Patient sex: M
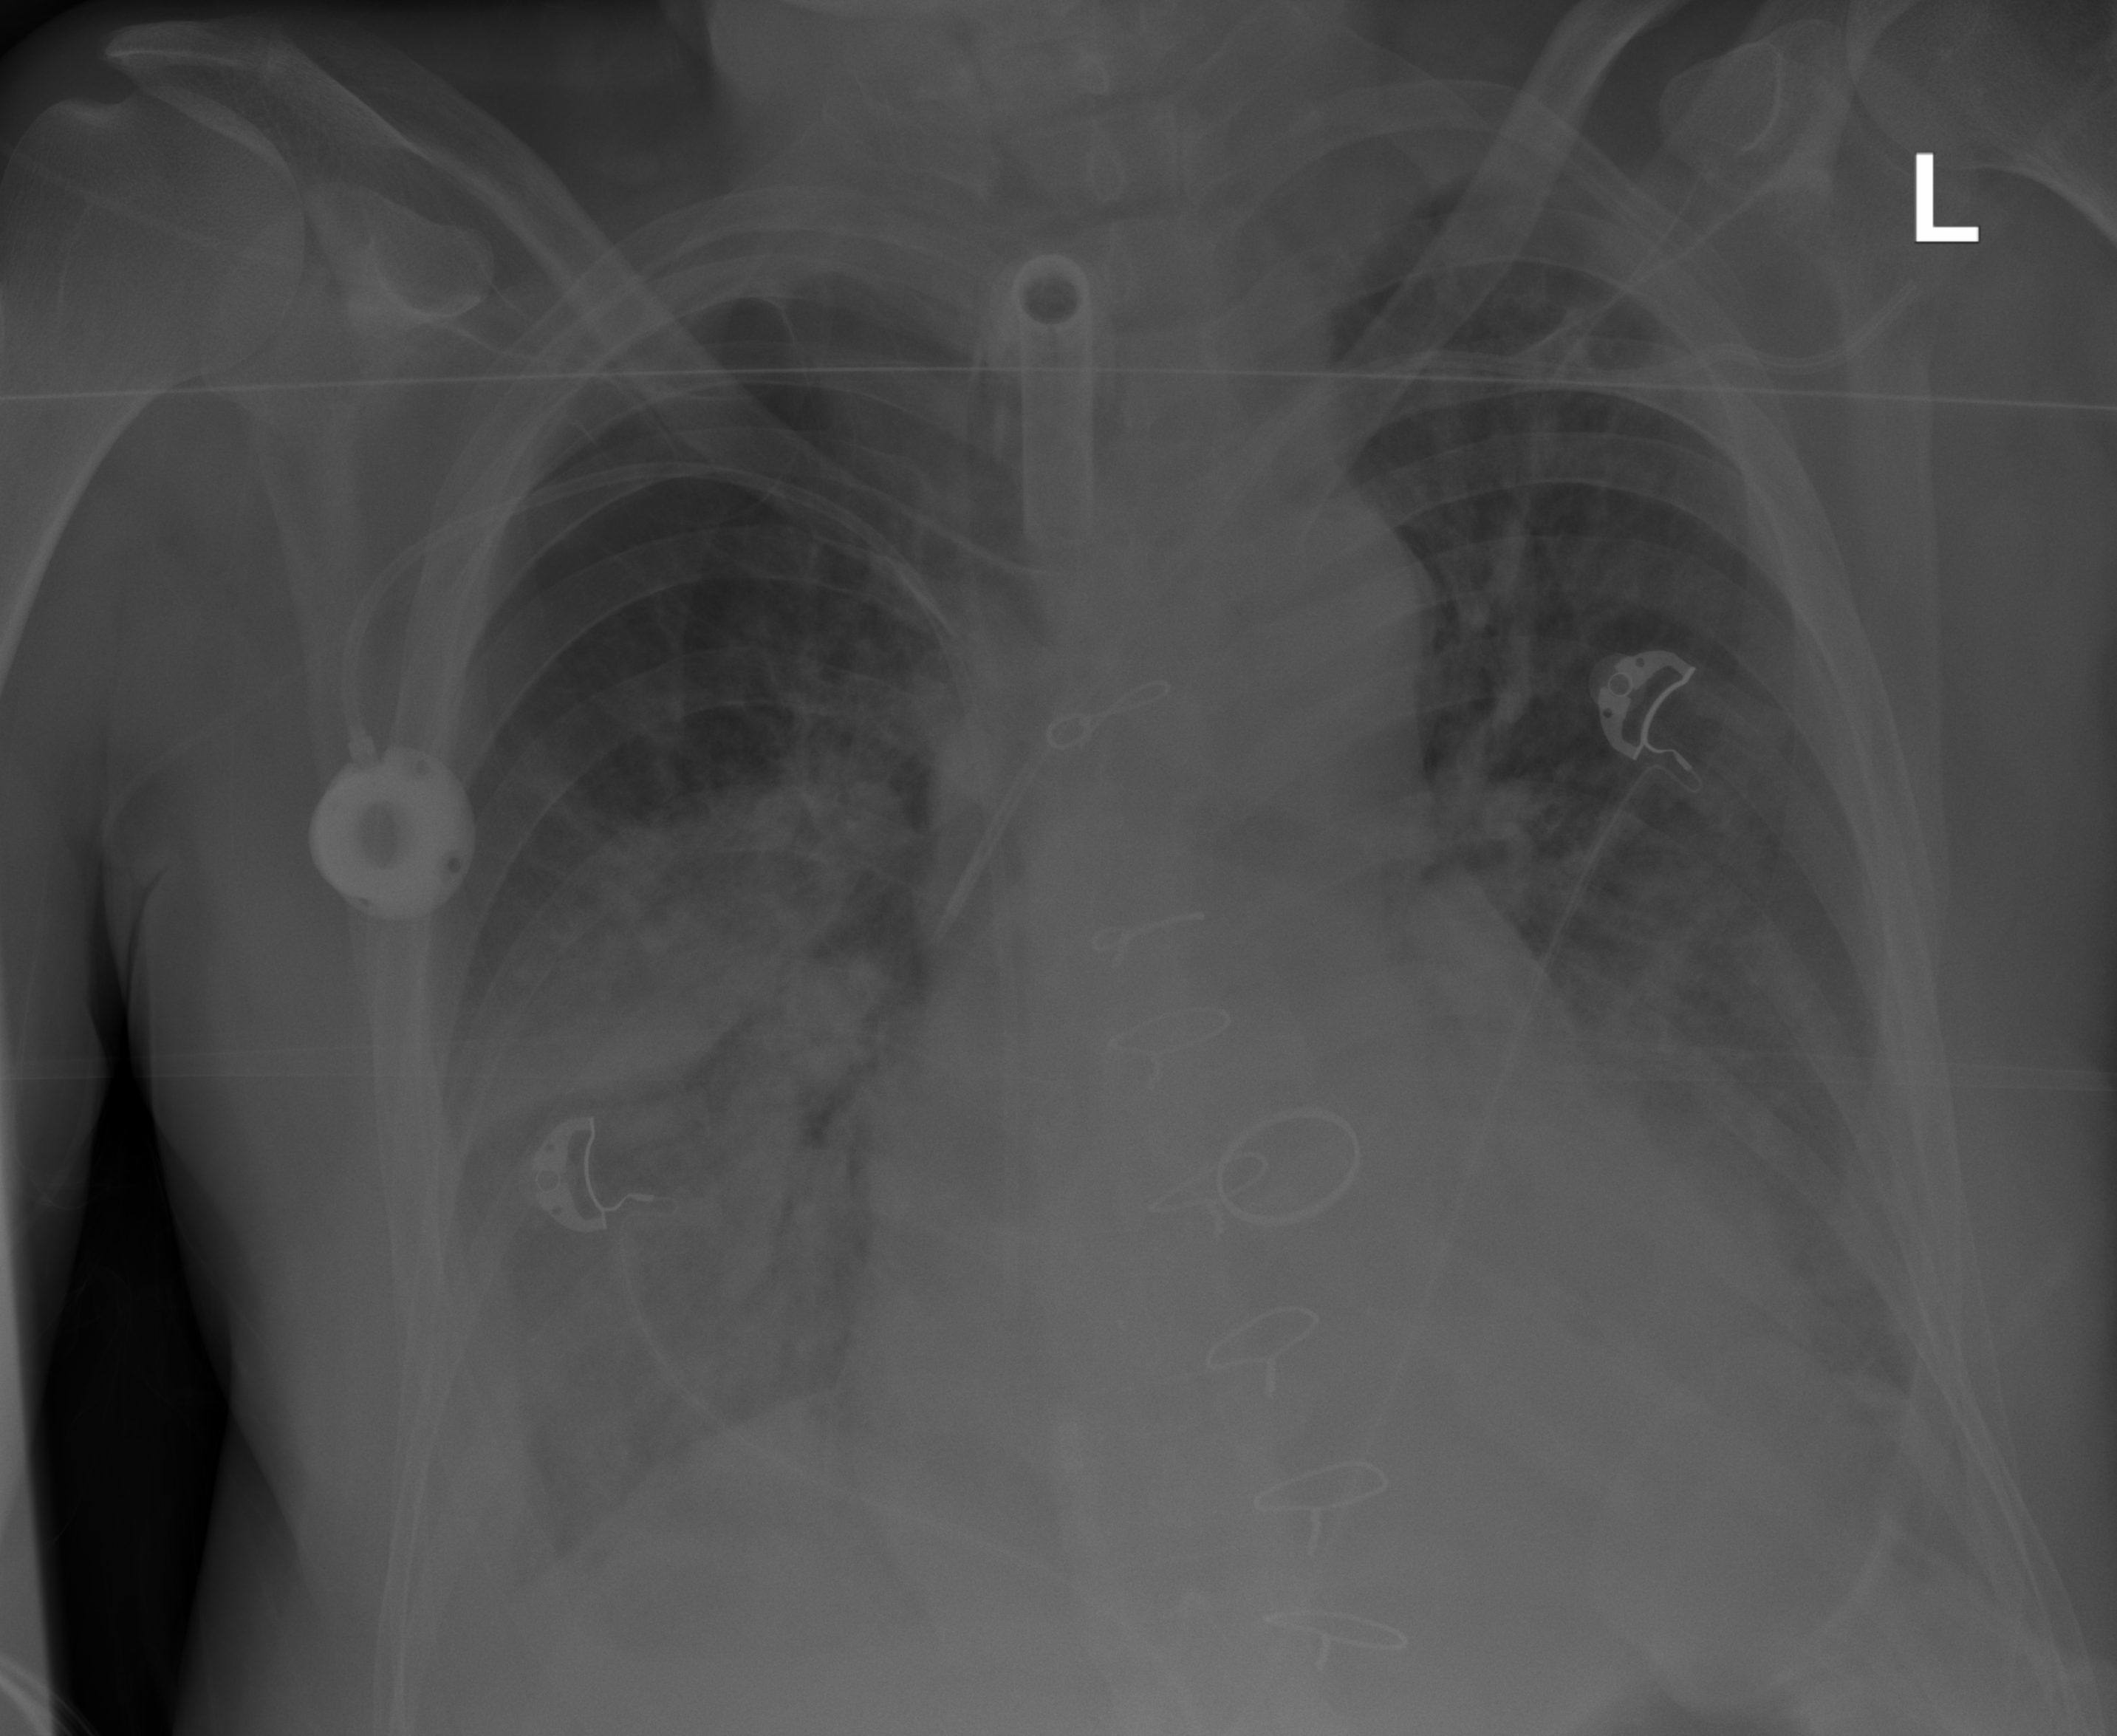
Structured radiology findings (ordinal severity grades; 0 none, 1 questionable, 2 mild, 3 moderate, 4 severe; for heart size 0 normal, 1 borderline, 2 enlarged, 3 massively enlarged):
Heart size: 2
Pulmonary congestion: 2
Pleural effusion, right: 2
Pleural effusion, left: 2
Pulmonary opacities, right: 3
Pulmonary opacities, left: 2
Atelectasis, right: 3
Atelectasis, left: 3